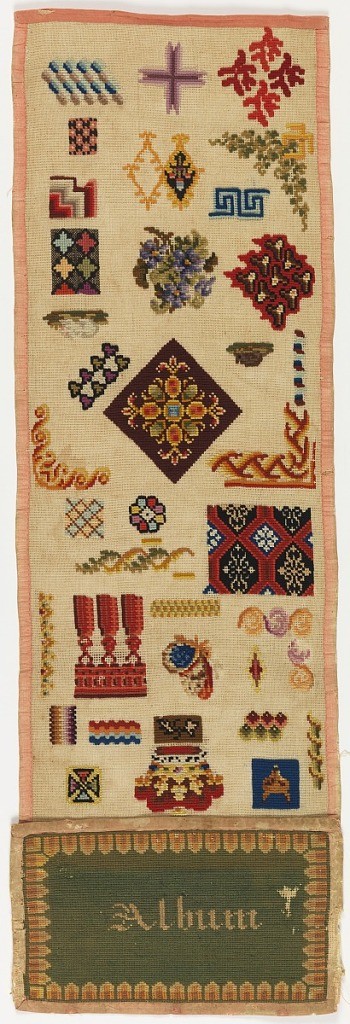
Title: Sampler
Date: late 19th century
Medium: wool embroidery on cotton foundation Technique: embroidered in cross stitches on plain weave foundation
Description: Long and narrow panel of motifs.  At one end a rectangle "Album."